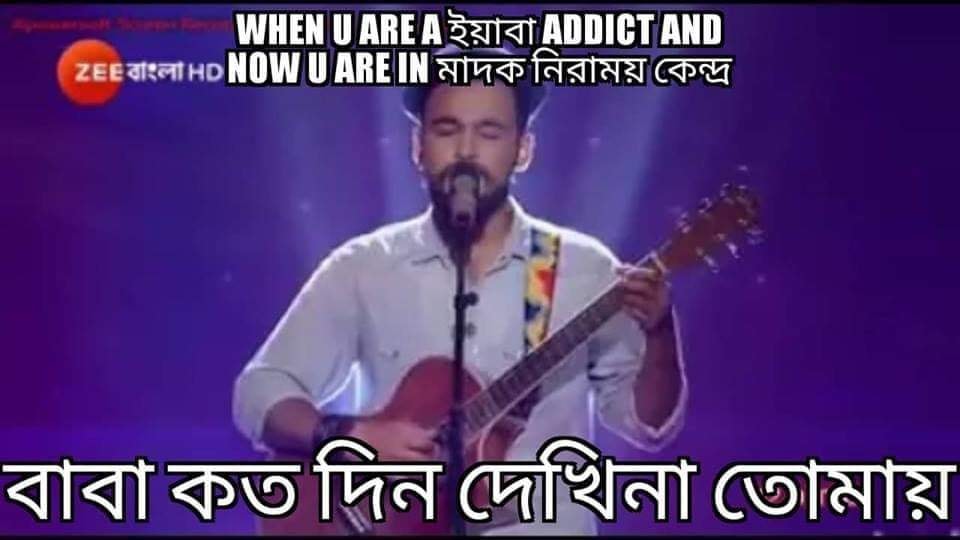
Caption:  WHEN U ARE A ইয়াবা ADDICT AND NOW U ARE IN  মাদক নিরাময় কেন্দ্র   বাবা কত দিন দেখিনা তোমায়
Label: hate